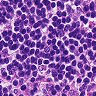
Metastatic tissue present: no